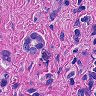
Metastatic tissue present: yes